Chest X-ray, AP view. Patient: 47 years old, sex F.
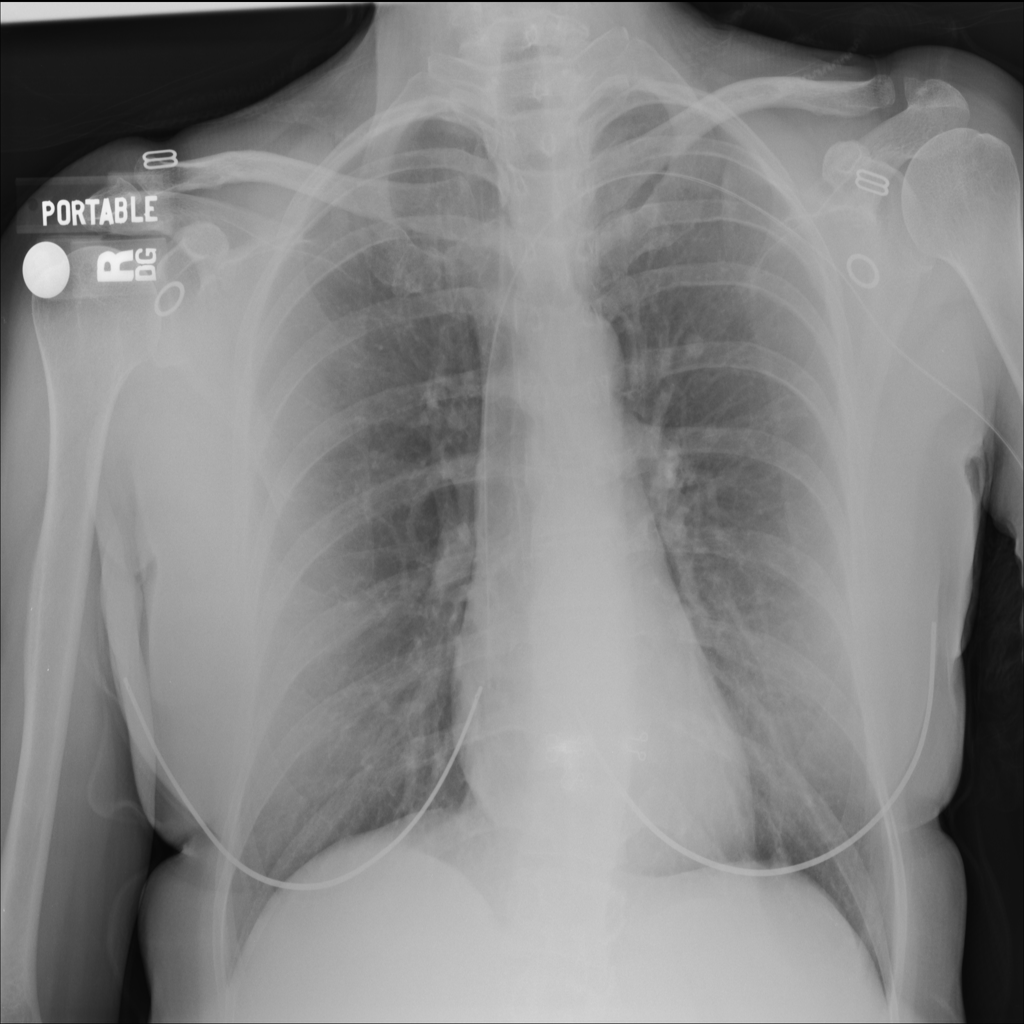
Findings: Nodule